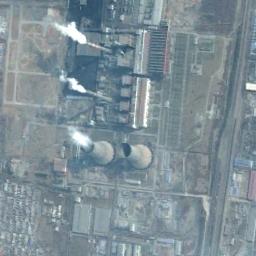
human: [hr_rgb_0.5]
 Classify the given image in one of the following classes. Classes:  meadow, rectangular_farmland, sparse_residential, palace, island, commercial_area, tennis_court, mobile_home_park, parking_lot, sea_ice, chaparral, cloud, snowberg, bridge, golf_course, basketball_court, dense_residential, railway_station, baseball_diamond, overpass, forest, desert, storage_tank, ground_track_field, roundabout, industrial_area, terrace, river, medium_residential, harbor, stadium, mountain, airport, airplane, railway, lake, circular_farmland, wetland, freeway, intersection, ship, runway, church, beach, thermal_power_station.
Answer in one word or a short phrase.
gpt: thermal_power_station